Brain MRI, t2w sequence, axial 2D slice.
Patient: age 30, sex F, weight 75 kg, height 1.7 m
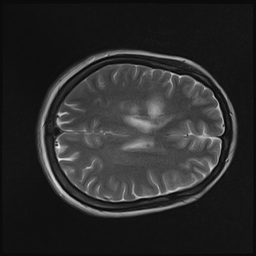